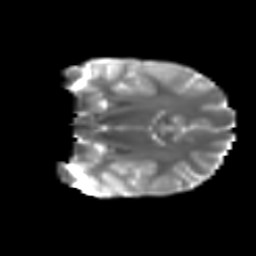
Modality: T2w
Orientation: coronal
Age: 12
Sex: female
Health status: ill
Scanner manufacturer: ge
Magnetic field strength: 3 T
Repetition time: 6.752 s
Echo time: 0.079 s